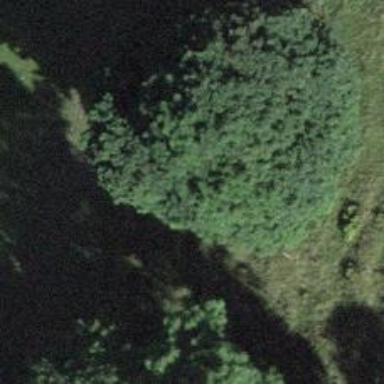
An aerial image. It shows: Single tag "natural: tree."